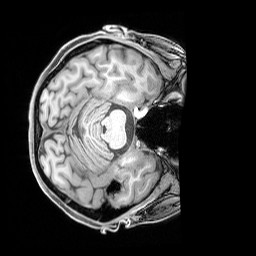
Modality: T1w
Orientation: axial
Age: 28
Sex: female
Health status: healthy
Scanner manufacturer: siemens
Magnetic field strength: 3 T
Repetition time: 1.65 s
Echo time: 0.00182 s